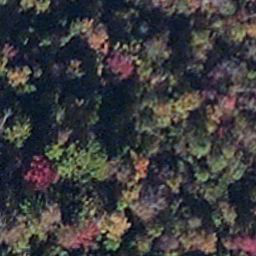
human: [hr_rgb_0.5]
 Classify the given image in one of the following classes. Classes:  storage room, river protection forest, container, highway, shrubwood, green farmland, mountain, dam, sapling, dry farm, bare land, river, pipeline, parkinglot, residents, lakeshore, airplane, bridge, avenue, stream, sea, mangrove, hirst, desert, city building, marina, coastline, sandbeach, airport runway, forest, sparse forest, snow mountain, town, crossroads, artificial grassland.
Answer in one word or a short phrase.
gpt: mangrove